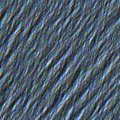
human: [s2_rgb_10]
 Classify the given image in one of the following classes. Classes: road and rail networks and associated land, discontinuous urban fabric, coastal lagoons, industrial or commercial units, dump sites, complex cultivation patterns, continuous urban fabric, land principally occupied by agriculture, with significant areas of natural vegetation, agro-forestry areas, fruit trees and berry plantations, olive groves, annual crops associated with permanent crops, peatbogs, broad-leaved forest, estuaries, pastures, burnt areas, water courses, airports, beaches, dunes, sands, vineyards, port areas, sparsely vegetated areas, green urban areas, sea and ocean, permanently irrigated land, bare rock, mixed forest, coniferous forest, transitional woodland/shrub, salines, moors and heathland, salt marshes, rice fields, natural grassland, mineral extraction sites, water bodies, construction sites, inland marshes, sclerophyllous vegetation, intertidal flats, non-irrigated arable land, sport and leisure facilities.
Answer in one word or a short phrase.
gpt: continuous urban fabric